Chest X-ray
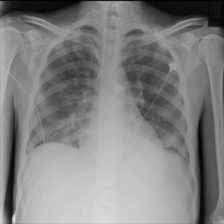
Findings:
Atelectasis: negative
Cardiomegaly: negative
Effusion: negative
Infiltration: positive
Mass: negative
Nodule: negative
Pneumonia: negative
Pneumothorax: negative
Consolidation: positive
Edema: negative
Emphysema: negative
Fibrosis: negative
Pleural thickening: negative
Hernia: negative